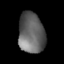
Tissue: skin
Cell type: Others
Senescence score: 0.9484
Nuclear area (px): 1034
Mean DAPI intensity: 100.315